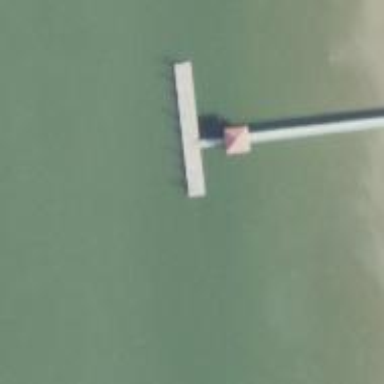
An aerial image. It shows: Man-made pier.